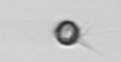
Label: Acanthoica_quattrospina